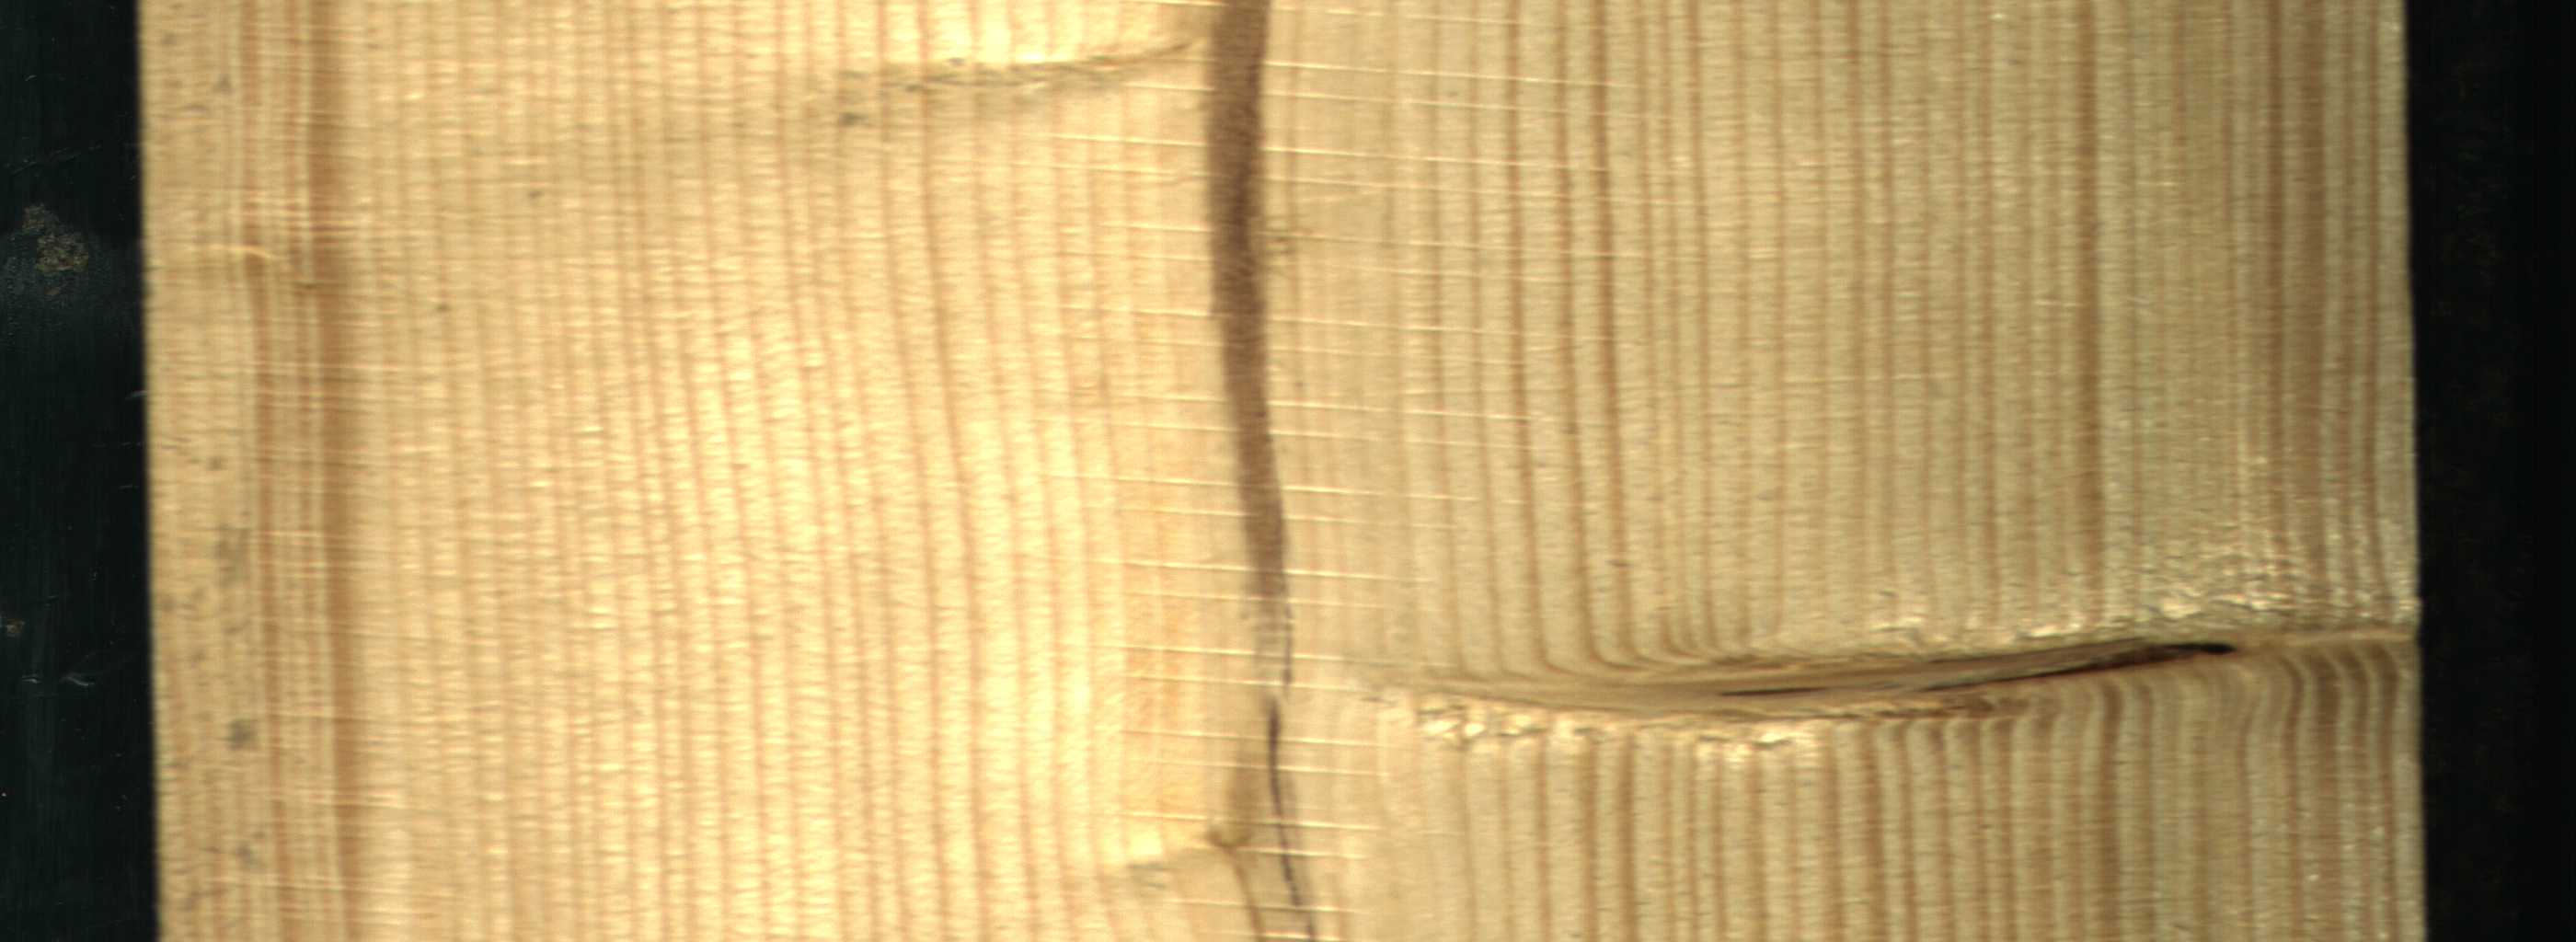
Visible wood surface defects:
Marrow
Crack
Dead_Knot